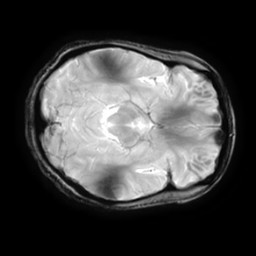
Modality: T2starw
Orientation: axial
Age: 23
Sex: female
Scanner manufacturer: ge
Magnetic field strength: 3 T
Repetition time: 0.65 s
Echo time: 0.02 s